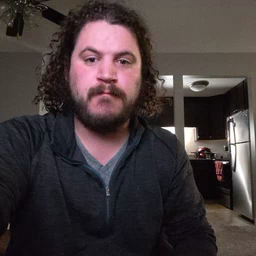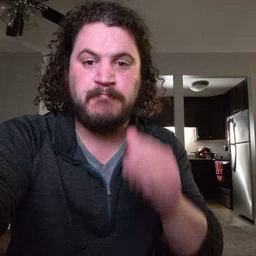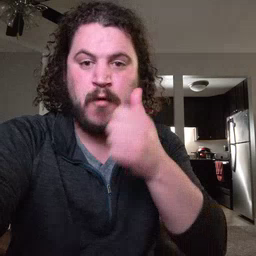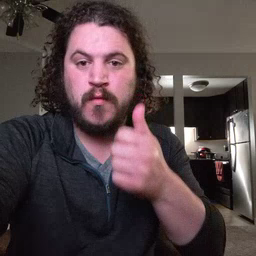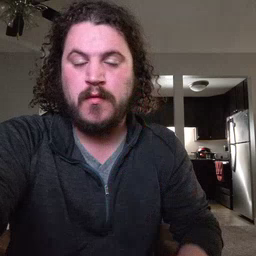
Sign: tomorrow